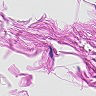
Metastatic tissue present: no